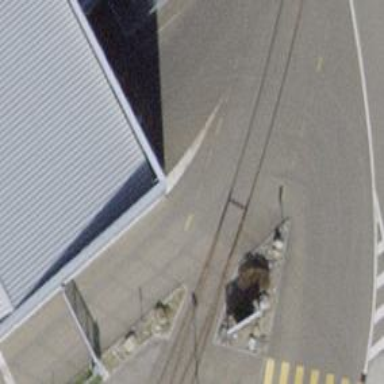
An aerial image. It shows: Railway switch.